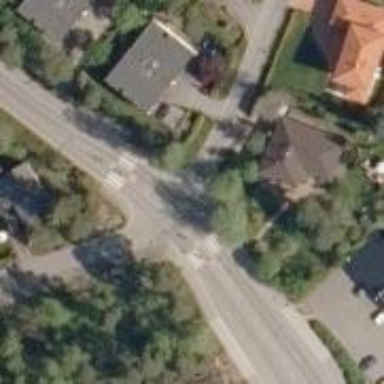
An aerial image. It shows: Marked crossing with pedestrian island.